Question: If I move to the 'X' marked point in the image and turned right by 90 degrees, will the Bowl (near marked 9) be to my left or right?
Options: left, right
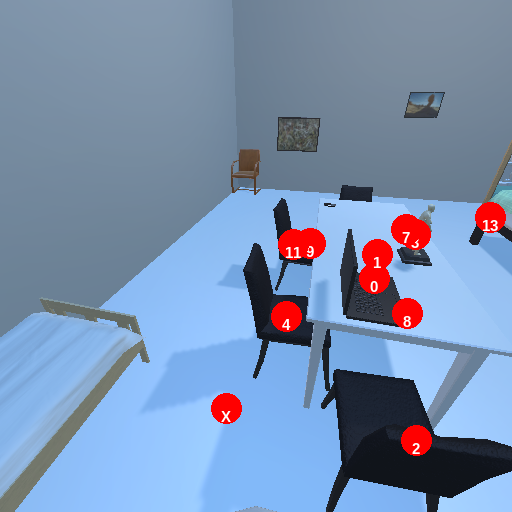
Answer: left